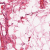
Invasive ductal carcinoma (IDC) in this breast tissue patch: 0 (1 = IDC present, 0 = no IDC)